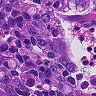
Metastatic tissue present: yes